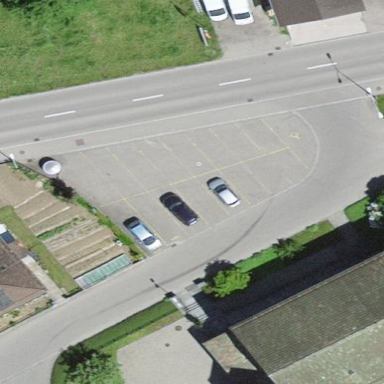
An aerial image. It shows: Street side parking area.